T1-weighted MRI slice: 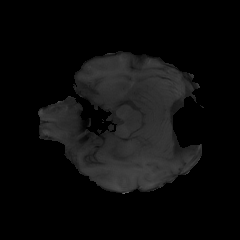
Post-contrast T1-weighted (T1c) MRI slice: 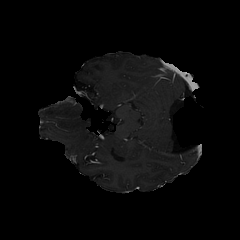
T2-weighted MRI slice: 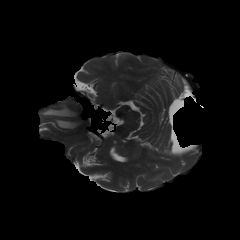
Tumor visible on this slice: yes